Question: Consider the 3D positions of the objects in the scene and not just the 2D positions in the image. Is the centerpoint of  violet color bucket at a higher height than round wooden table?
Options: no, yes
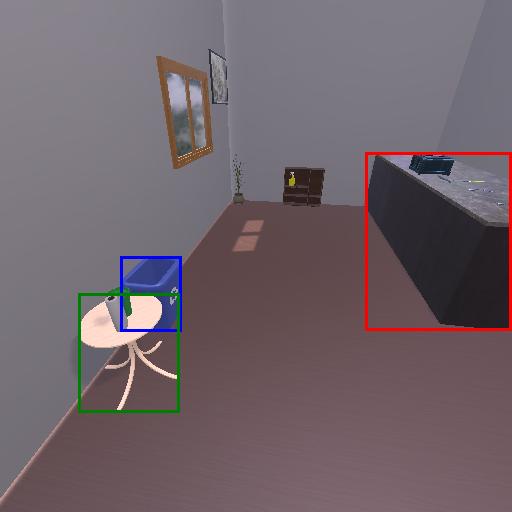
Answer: no